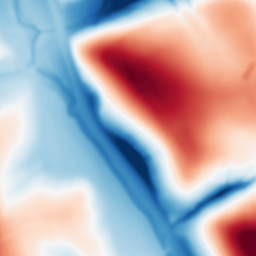
Category: multiscale
Decomposition family: dog
Decomposition parameters: sigma_low: 2
sigma_high: 50
Upsampling method: sinc_hamming
Upsampling parameters: scale: 2
kernel_size: 8
Upsampling scale: 2